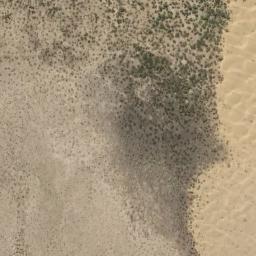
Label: chaparral